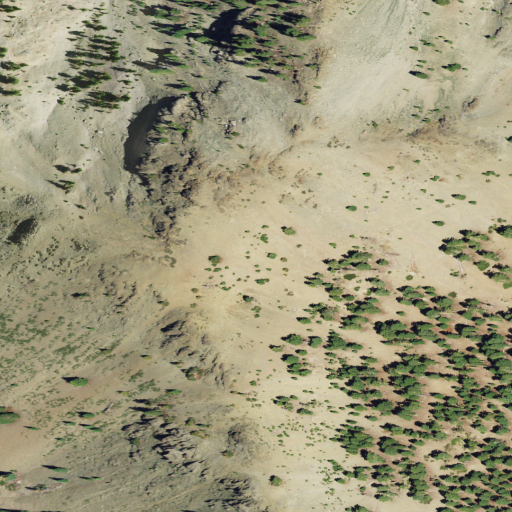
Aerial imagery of mountain in California named South Yolla Bolly Mountains containing shrub, grassland, and evergreen forest